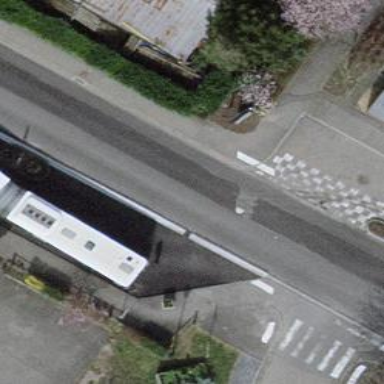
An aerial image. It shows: Marked crossing with zebra stripes on the road.